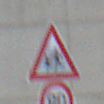
Verkehrszeichen: KinderRechts
Zusatzzeichen unten: Geschwindigkeit80
Umgebung: Outdoor, Urban
Tageszeit: MorningAfternoon
Wetter: PartlyCloudy
Licht: Natural
Jahreszeit: NotSpecified
Kontrast: LowContrast